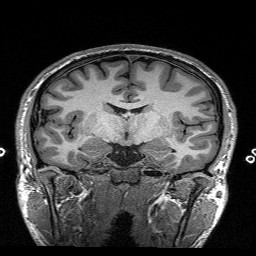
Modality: T1w
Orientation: sagittal
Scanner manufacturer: siemens
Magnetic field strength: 3 T